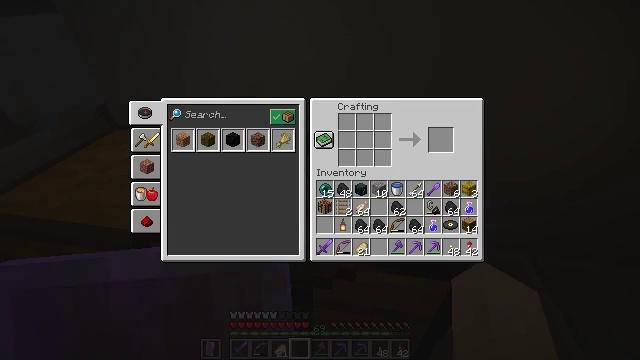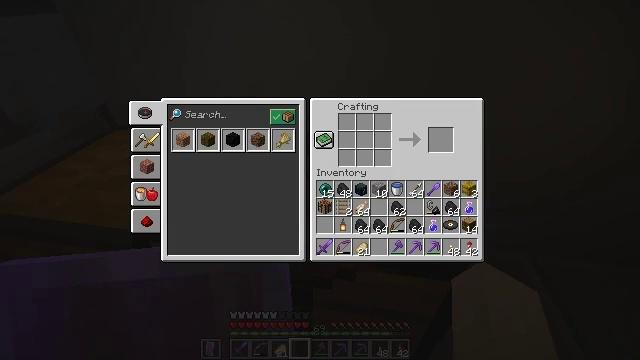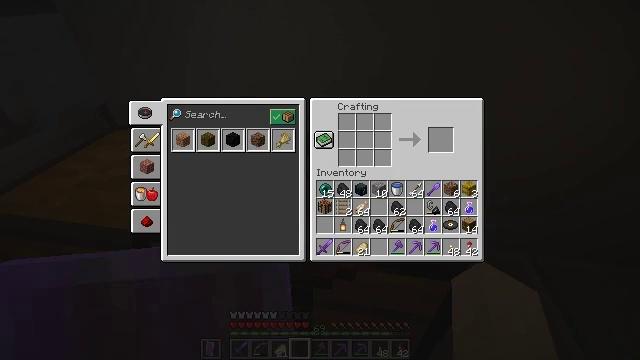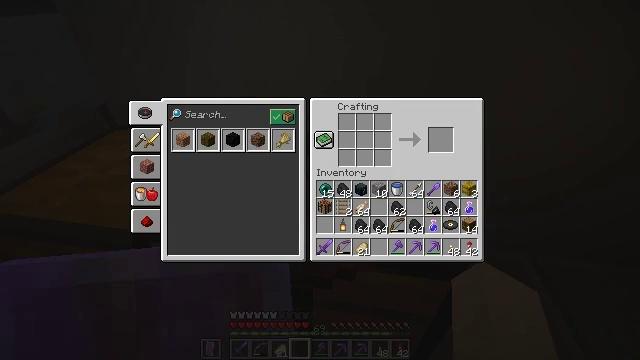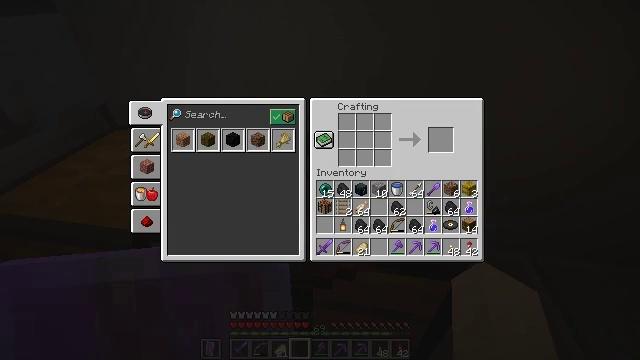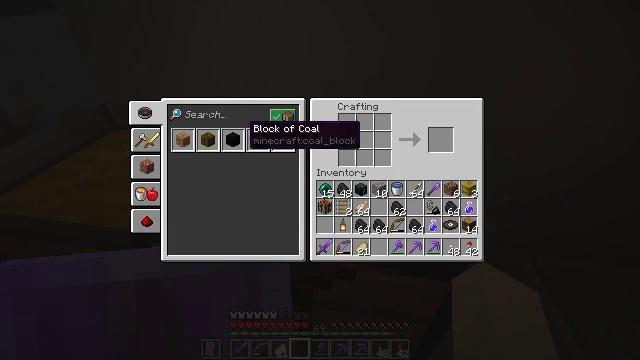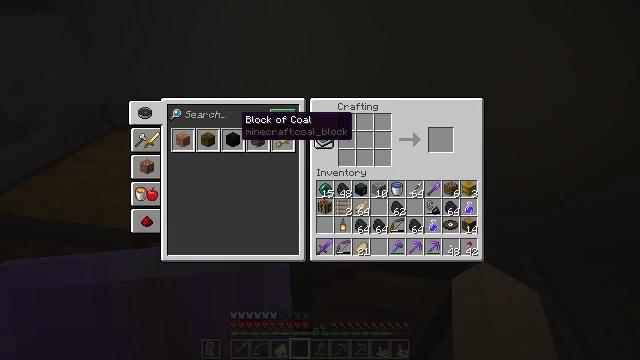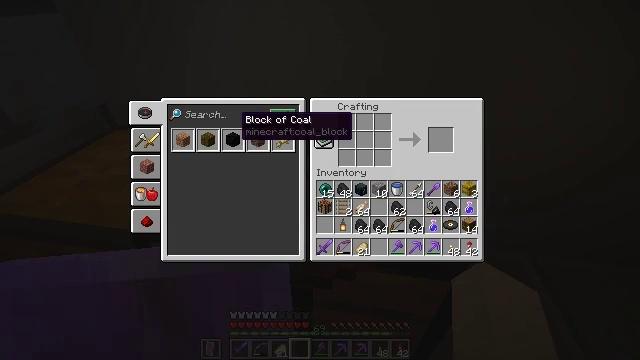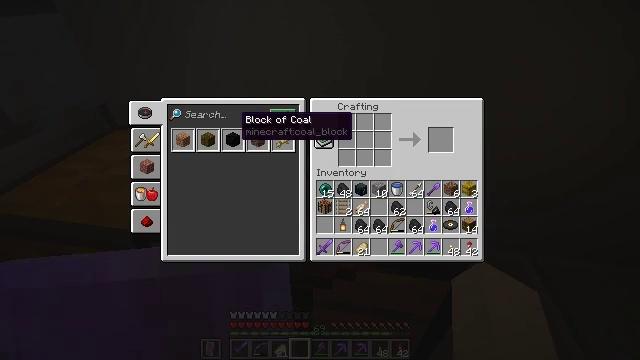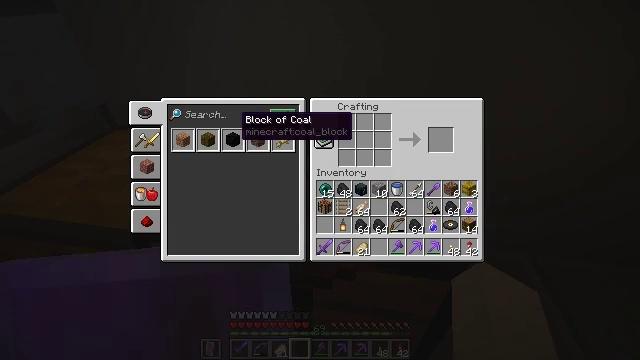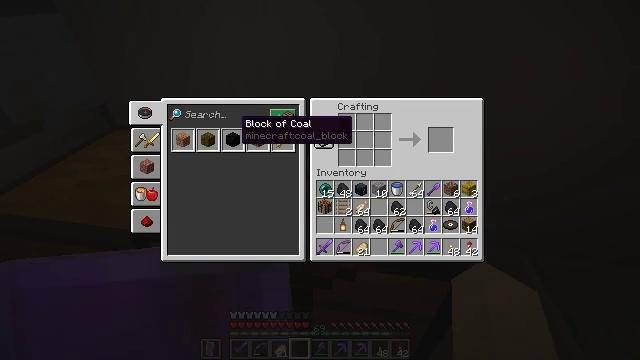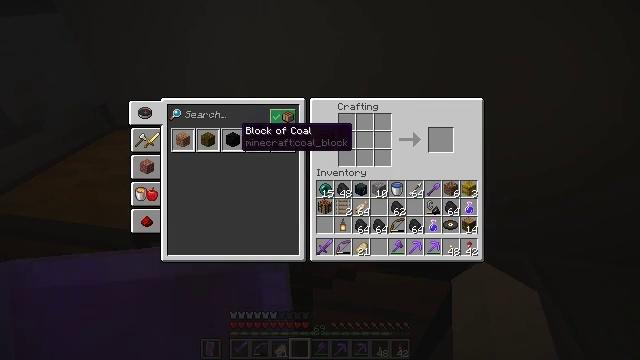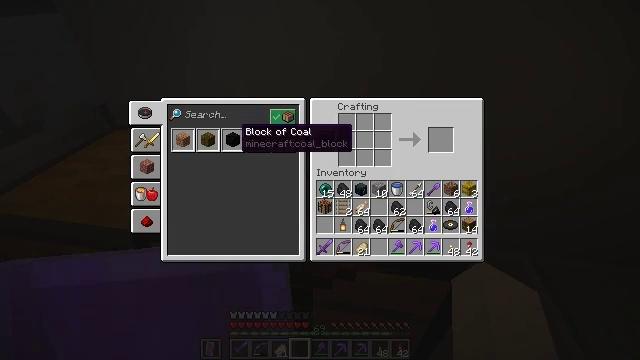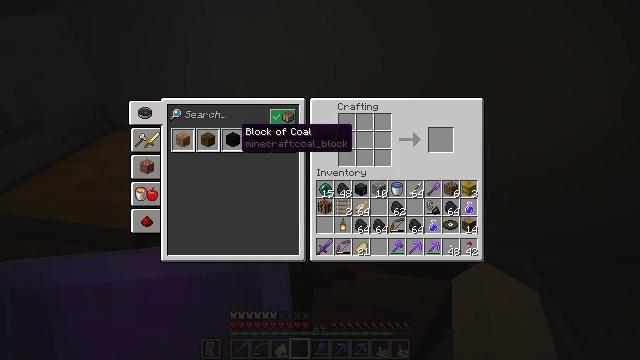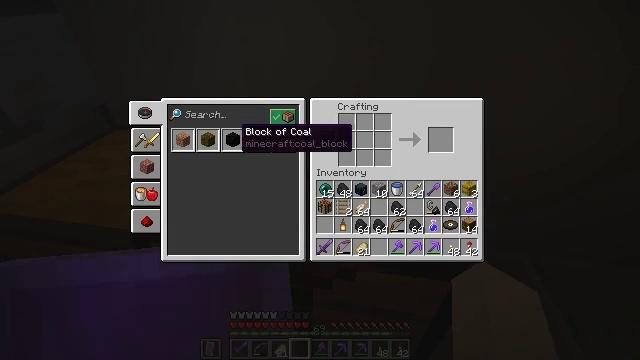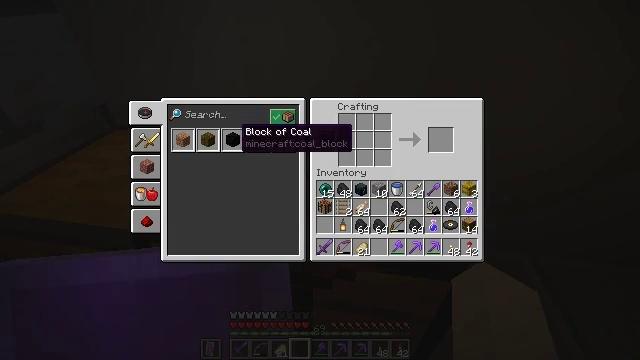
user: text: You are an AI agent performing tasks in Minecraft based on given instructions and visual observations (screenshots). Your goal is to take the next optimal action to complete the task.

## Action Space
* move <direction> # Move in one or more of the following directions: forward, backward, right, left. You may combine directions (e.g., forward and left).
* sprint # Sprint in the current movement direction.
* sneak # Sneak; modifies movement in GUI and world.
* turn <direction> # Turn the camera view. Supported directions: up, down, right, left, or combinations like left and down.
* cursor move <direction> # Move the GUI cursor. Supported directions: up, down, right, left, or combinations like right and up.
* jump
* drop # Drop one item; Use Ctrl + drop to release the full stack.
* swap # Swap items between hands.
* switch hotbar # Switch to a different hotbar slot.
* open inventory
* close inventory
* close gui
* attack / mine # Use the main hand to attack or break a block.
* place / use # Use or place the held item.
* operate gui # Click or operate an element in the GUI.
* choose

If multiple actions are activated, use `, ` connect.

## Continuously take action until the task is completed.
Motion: motion action
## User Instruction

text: Craft a coal block.
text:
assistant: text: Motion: turn left
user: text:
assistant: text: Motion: no_op
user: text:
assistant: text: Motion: no_op
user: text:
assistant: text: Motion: sneak, turn up
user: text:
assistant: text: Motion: sneak, turn left and up
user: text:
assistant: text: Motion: sneak, turn left and up
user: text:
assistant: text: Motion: sneak
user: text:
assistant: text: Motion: sneak
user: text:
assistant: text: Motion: sneak
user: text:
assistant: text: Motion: sneak
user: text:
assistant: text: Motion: sneak, turn down
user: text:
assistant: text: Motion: sneak
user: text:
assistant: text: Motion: sneak
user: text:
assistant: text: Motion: sneak, attack / mine
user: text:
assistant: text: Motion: sneak, attack / mine
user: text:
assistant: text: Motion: sneak, attack / mine
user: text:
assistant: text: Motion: sneak, attack / mine
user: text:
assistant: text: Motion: sneak, turn right
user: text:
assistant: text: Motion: sneak, turn right
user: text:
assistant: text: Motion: sneak, turn right and down
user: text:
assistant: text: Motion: sneak, turn right
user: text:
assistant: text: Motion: sneak, turn right
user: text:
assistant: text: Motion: sneak
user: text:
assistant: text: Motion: sneak
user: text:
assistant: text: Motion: sneak
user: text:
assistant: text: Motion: sneak
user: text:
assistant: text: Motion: sneak
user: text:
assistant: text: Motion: sneak
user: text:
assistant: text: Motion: sneak
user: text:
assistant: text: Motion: sneak